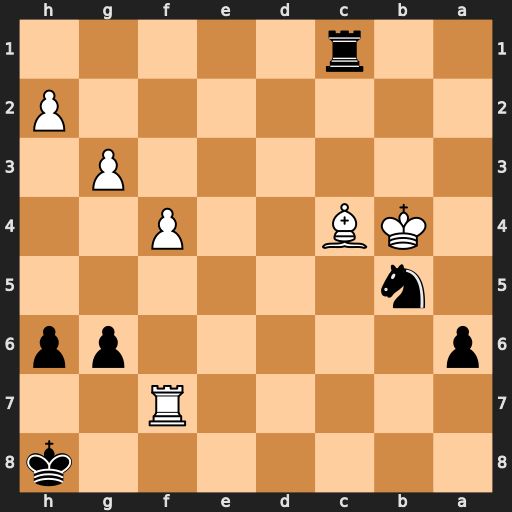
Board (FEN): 7k/5R2/p5pp/1n6/1KB2P2/6P1/7P/2r5
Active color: b
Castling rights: -
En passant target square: -
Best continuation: Rxc4+ Kxc4 Nd6+